Aerial crown-view tile of a tropical tree (Barro Colorado Island, Panama), acquired 20240611:
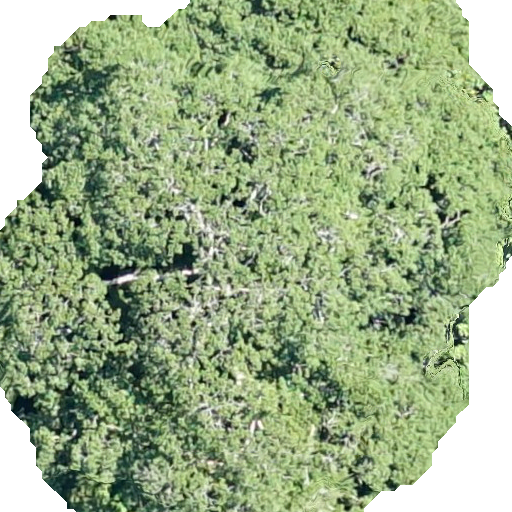
Species: Sterculia apetala
GBIF accepted scientific name: Sterculia apetala
Crown area: 397.116 m²